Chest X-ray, AP view. Patient: 58 years old, sex M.
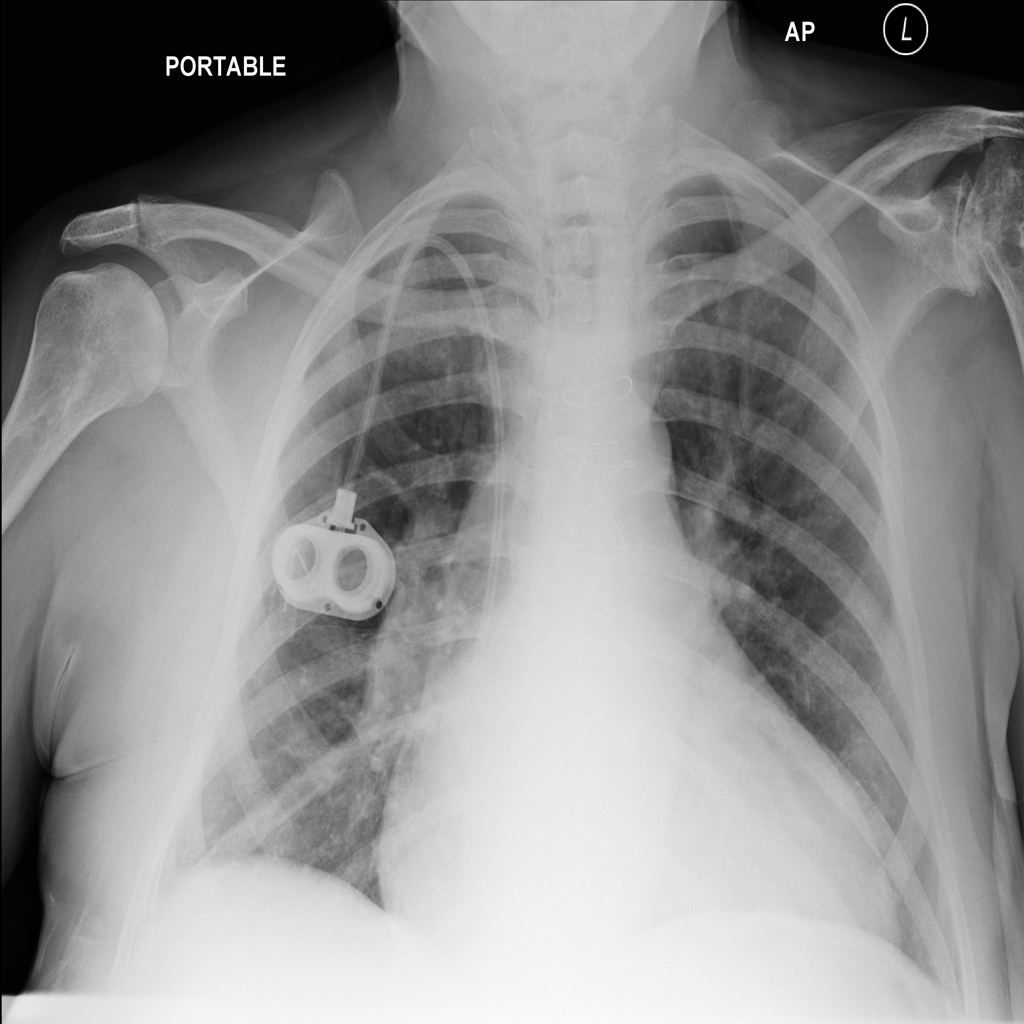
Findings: Cardiomegaly, Effusion, Pneumonia